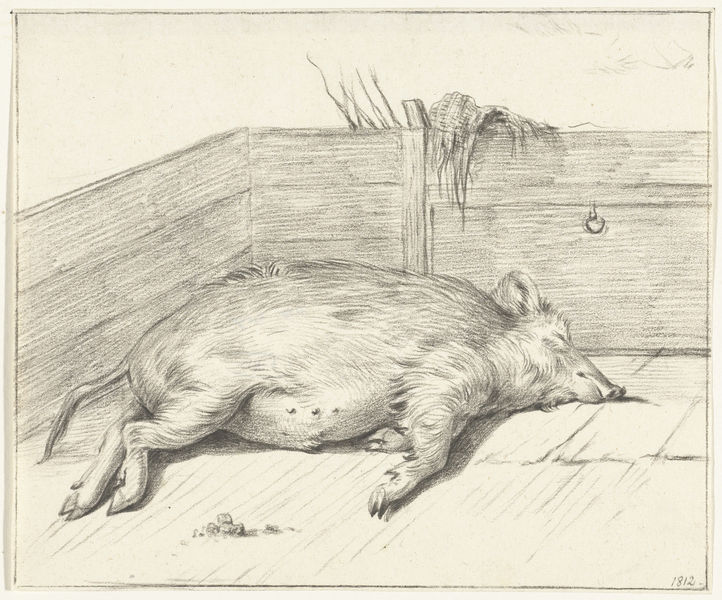
Titel: Liggend varken, in de hoek van een hok
Künstler: Jean Bernard
Standort: Amsterdam
Institution: Rijksmuseum
Schlagwörter: holz, zeichnung, schwanz, weiblich, schwein, kiste, sau, bache